Question: Count the number of objects in the diagram.
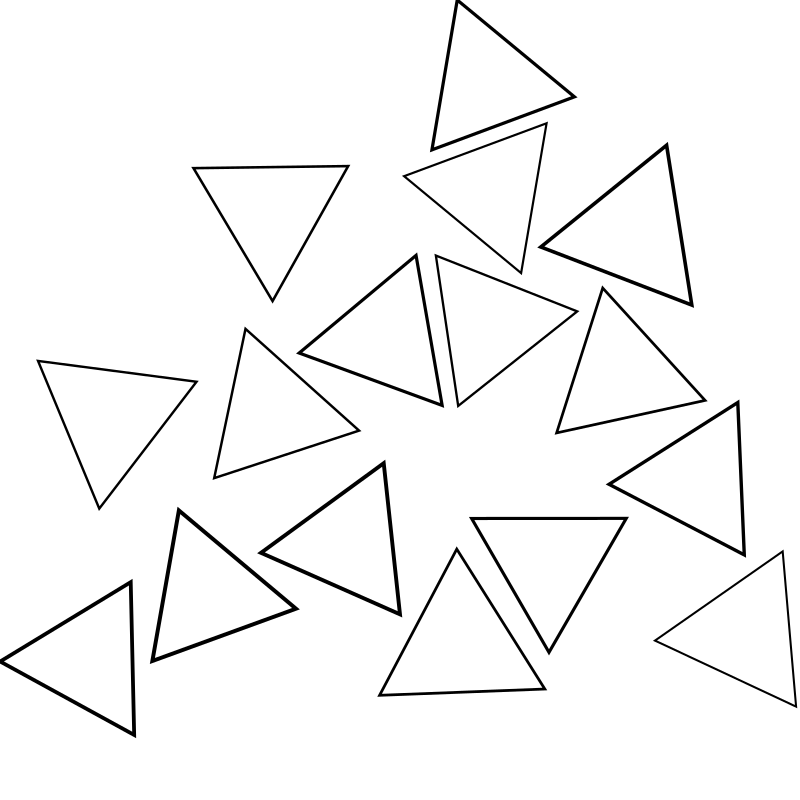
Answer: 16